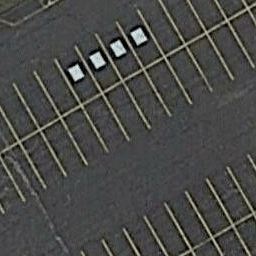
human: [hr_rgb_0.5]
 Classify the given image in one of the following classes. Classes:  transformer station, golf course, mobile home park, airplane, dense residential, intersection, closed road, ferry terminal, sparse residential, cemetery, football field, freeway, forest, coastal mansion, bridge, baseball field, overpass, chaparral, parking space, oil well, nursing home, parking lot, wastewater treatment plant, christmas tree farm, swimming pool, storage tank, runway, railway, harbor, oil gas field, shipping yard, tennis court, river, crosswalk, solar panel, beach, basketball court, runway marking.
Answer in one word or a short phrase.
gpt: parking space